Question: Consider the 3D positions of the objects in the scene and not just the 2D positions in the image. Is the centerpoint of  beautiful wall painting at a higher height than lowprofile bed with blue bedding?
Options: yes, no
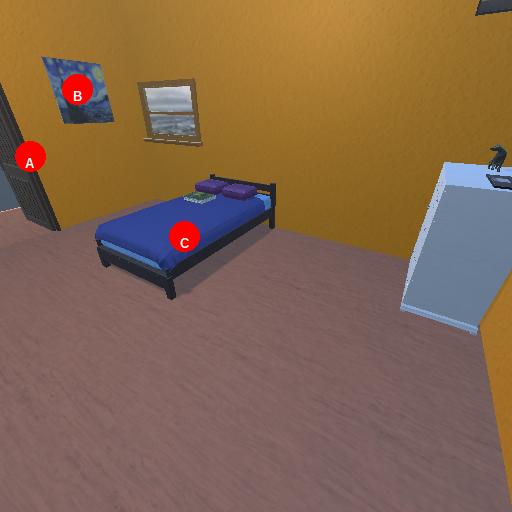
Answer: yes